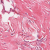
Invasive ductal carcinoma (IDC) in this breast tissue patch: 0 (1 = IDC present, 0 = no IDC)